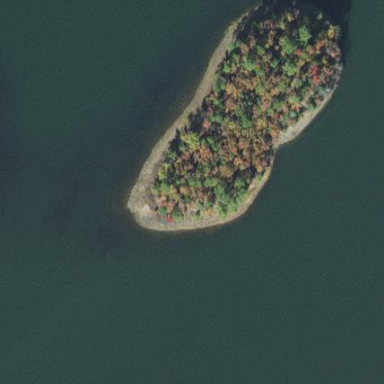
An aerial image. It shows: Islet.